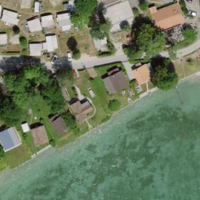
EUNIS habitat code: 14
Species observed at this site:
Vinca major